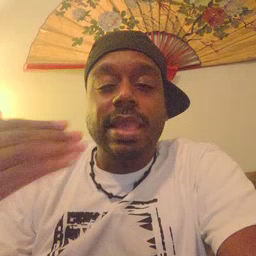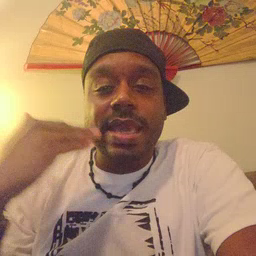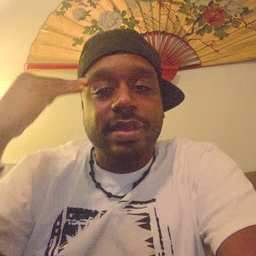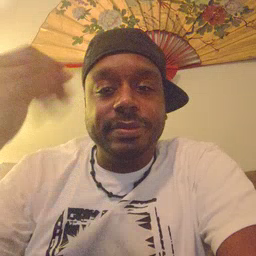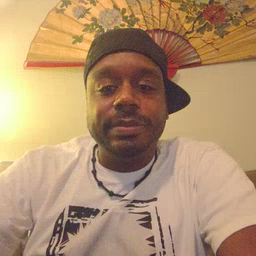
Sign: head